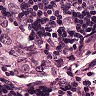
Metastatic tissue present: yes